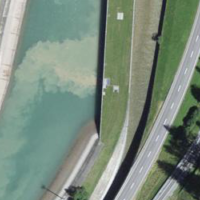
EUNIS habitat code: 14
Species observed at this site:
Corvus corone
Motacilla cinerea
Turdus philomelos
Anas platyrhynchos
Troglodytes troglodytes
Anthus spinoletta
Phoenicurus ochruros
Turdus viscivorus
Bucephala clangula
Motacilla alba
Periparus ater